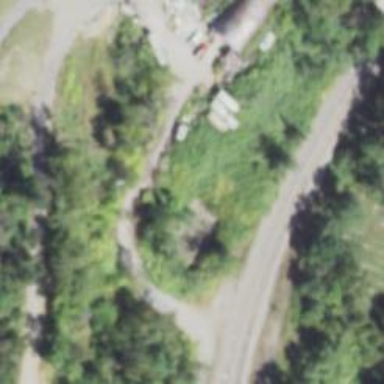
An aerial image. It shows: Railway siding with rails.